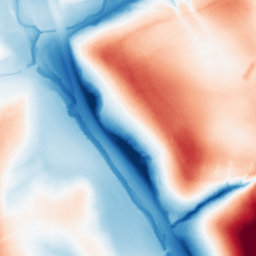
Category: classical
Decomposition family: gaussian_anisotropic
Decomposition parameters: sigma_x: 50
sigma_y: 20
Upsampling method: lanczos
Upsampling parameters: scale: 8
Upsampling scale: 8